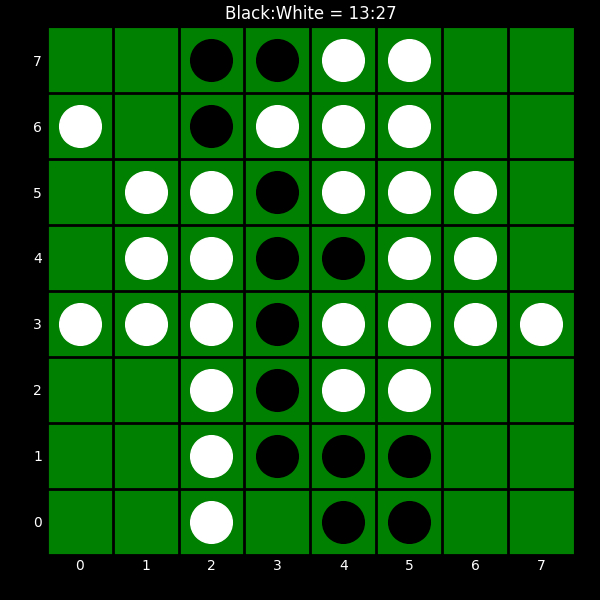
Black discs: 13
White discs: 27